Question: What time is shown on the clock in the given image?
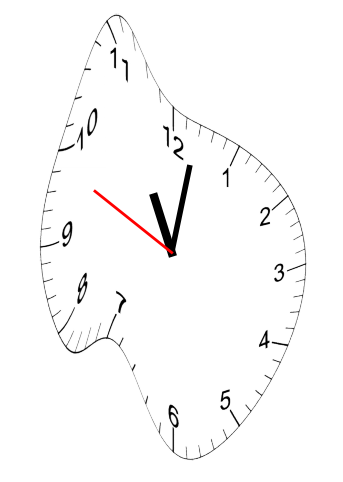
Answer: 11:01:49